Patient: sex F, age 74
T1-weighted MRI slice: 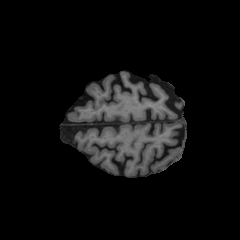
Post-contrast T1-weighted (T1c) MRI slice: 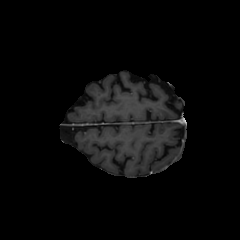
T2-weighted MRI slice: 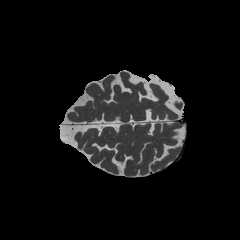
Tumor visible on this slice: no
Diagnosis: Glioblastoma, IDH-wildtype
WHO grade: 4